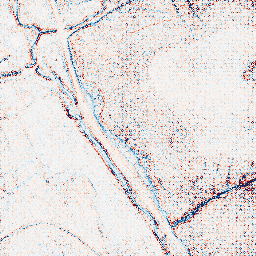
Category: edge_preserving
Decomposition family: bilateral
Decomposition parameters: d: 5
sigma_color: 150
sigma_space: 50
Upsampling method: regularized
Upsampling parameters: scale: 4
lambda_reg: 0.1
Upsampling scale: 4